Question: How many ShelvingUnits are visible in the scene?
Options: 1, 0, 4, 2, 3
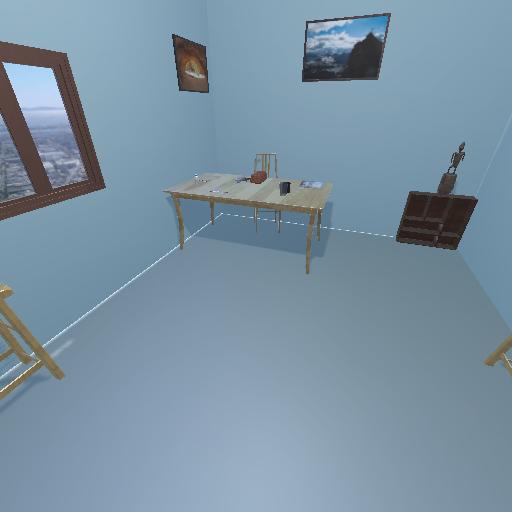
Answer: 1